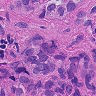
Metastatic tissue present: yes